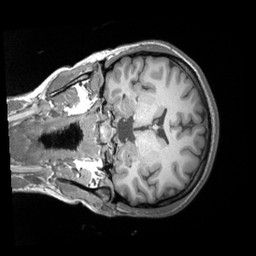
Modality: T1w
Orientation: coronal
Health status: healthy